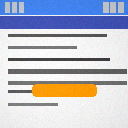
Screen state: on